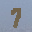
Label: 7